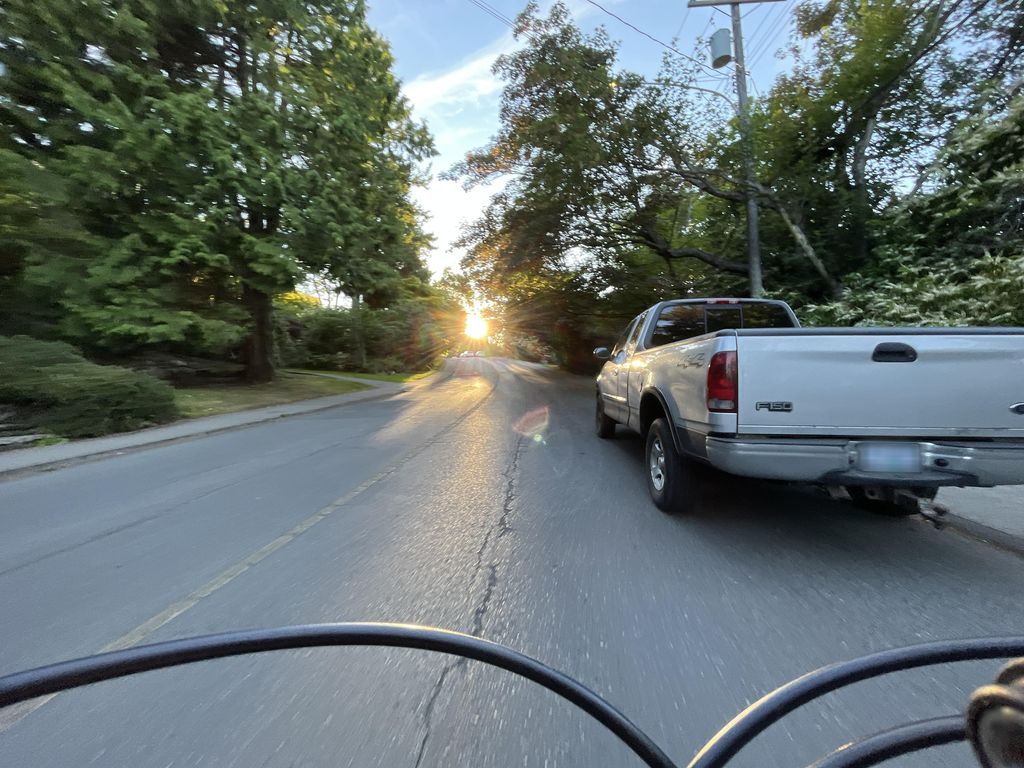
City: victoria